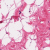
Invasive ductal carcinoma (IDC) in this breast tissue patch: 0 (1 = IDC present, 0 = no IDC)